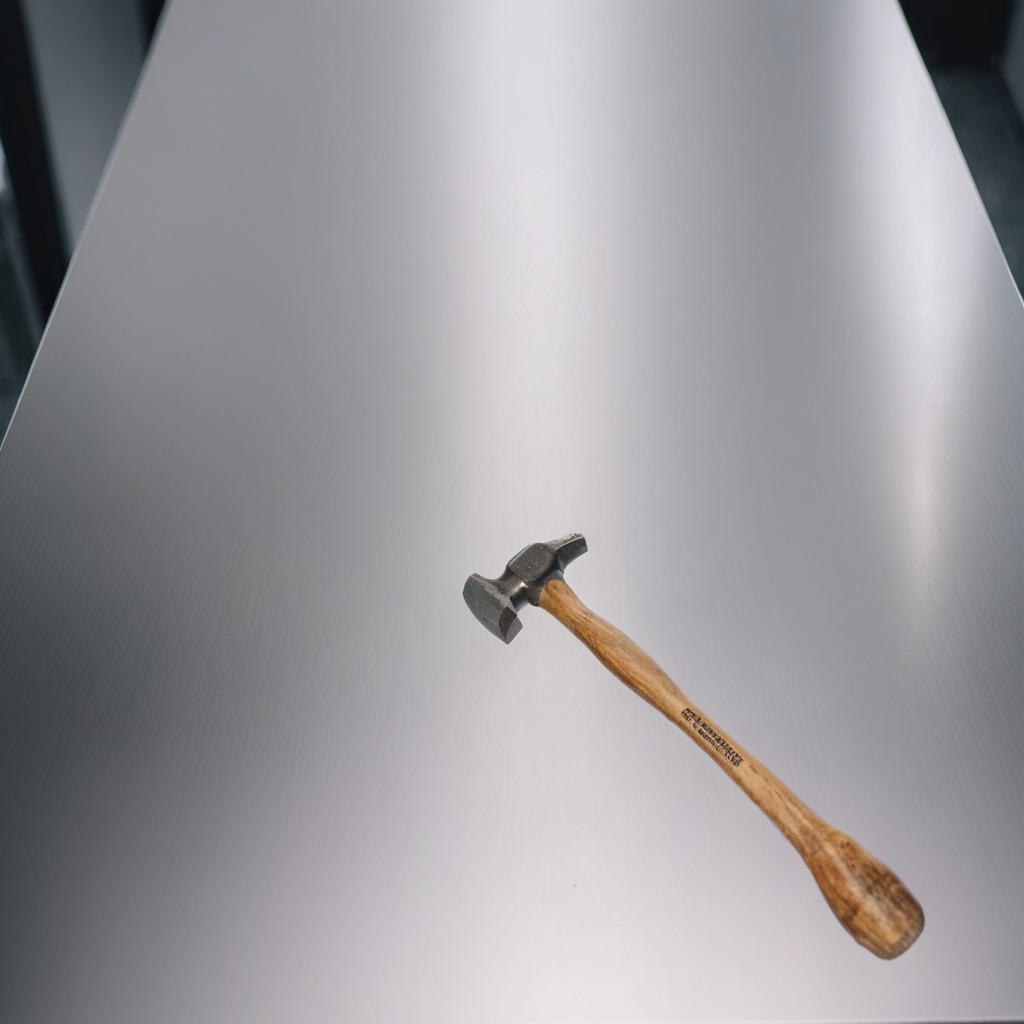
A hammer is lying on the stainless steel table in a high-end prototyping lab.